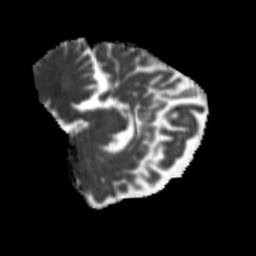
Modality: MD
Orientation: sagittal
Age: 40
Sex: female
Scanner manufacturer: siemens
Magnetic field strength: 3 T
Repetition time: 5.25 s
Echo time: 0.08 s